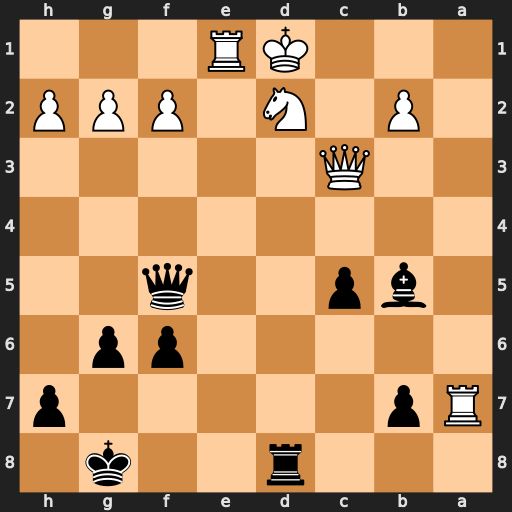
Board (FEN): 3r2k1/Rp5p/5pp1/1bp2q2/8/2Q5/1P1N1PPP/3KR3
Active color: b
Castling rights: -
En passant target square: -
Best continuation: Qb1+ Qc1 Rxd2+ Kxd2 Qd3#